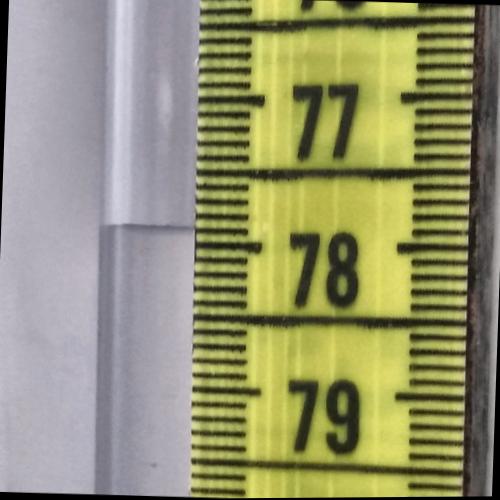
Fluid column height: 77.9 cm